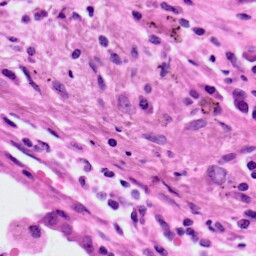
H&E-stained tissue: Lung